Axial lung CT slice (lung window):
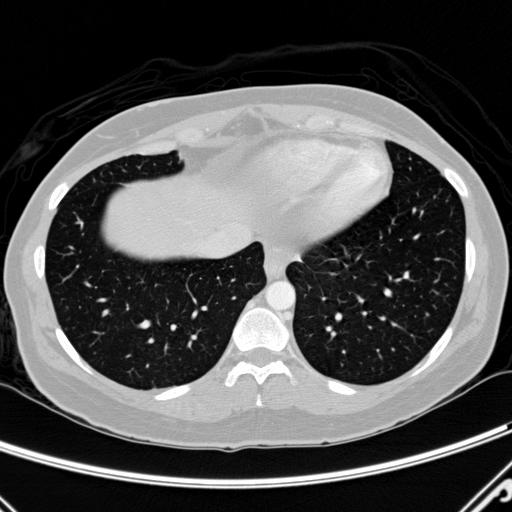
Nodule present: yes
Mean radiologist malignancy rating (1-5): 3